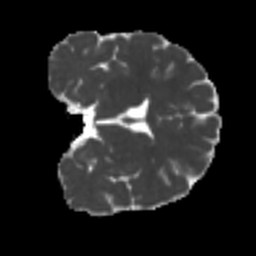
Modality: MD
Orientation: coronal
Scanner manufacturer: siemens
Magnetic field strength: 3 T
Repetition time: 4 s
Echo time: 0.0594 s